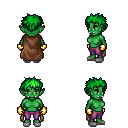
a pixel art fantasy rpg character, female body template, orc, green skin, brown cape, magenta pants, green bedhead hairstyle, gold gloves, white slippers, four views (front, back, left, right), 2x2 character sprite sheet, small pixel art, hard edges, no anti-aliasing